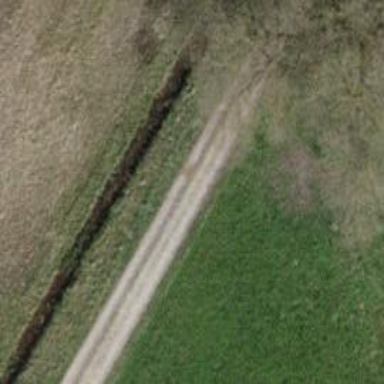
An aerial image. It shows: Compacted track with grade2 level.